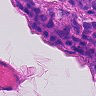
Metastatic tissue present: yes